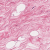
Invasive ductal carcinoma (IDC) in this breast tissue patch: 0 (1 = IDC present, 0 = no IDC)